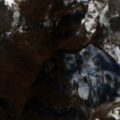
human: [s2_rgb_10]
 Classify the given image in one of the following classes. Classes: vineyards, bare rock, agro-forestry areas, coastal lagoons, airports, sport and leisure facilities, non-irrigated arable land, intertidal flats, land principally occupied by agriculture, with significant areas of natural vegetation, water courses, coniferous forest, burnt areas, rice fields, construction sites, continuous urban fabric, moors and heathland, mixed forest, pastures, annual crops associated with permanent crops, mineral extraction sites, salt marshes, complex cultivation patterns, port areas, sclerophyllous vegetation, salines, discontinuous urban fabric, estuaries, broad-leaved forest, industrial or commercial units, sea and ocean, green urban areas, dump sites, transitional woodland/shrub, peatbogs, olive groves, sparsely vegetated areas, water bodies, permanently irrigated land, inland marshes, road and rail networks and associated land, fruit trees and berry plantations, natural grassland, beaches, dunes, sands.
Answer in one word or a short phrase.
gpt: broad-leaved forest, transitional woodland/shrub